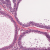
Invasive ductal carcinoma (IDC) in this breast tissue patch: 0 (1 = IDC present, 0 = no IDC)